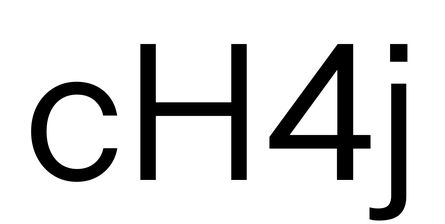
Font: InstrumentSans_Regular